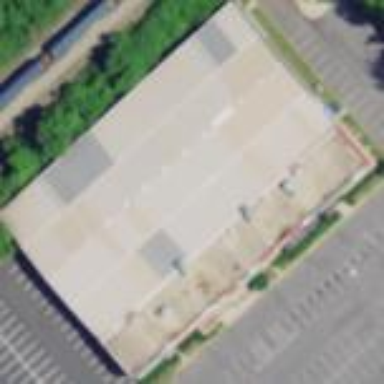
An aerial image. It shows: Commercial building with leisure land. It is bowling alley.